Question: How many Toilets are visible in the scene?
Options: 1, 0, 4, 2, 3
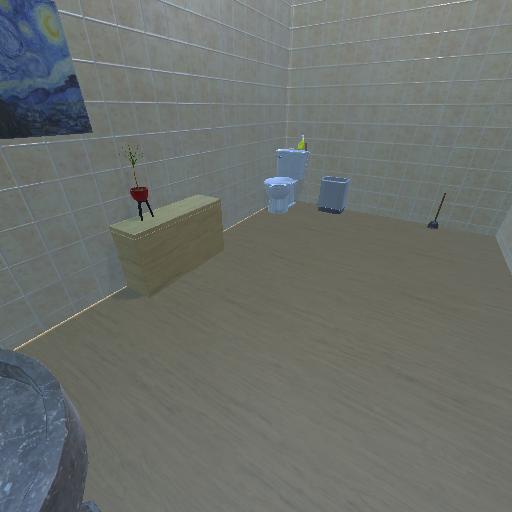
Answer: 1